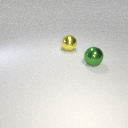
large green metal sphere in front of large yellow metal sphere